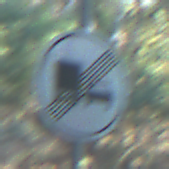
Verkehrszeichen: EndeUeberholverbotKraftfahrzeuge
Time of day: MorningAfternoon
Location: Outdoor (Nature)
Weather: Clear
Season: NotSpecified
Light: Natural